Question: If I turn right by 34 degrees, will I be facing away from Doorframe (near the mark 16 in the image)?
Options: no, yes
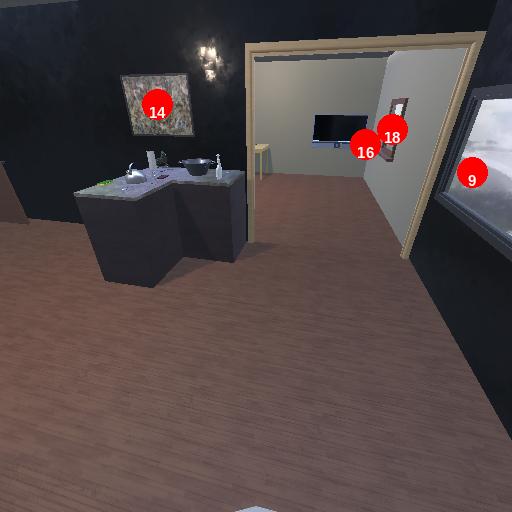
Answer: no